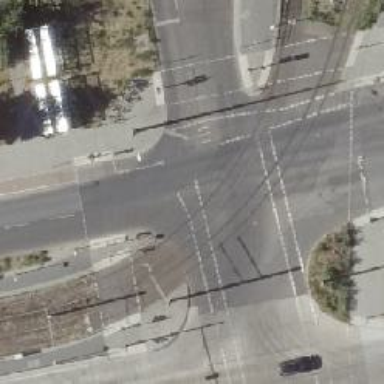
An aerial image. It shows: Tram level crossing on railway.